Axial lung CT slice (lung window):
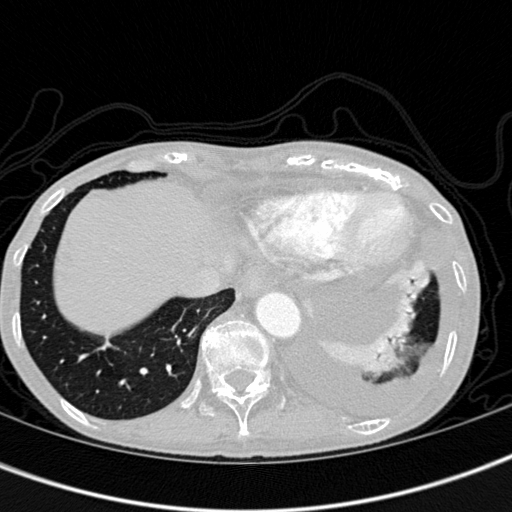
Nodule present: no